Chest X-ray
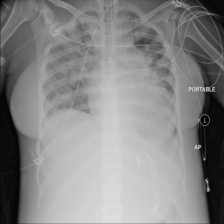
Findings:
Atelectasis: negative
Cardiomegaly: negative
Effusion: negative
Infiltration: positive
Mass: negative
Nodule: negative
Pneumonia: negative
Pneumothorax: negative
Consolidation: negative
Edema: negative
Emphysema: negative
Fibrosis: negative
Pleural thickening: negative
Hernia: negative